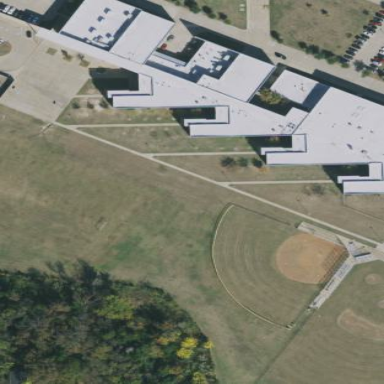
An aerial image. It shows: School.